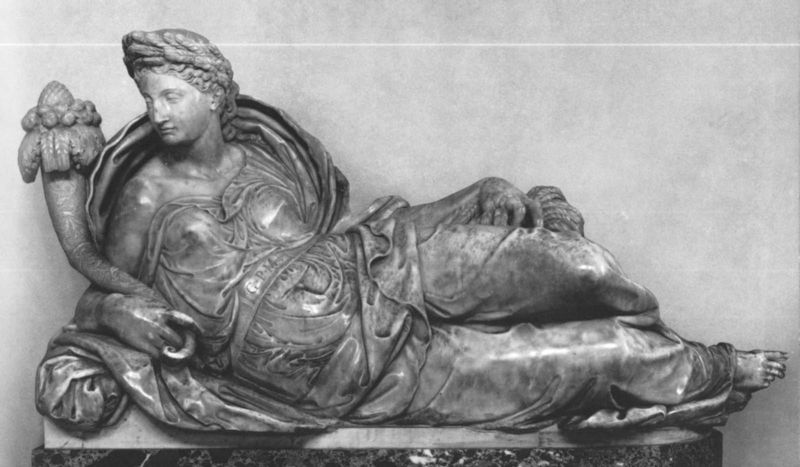
Titel: Abundantia vom Grabmal Papst Paul III.
Künstler: Guglielmo della Porta
Institution: Rom, Palazzo Farnese
Schlagwörter: baum, frau, kleid, marmor, haarschmuck, sockel, stein, füllhorn, gewand, haare, pose, decke, locken, schön, frucht, früchte, skulptur, statue, überfluss, zöpfe, getreide, korn, thron, büste, bronze, plastik, liegend, fotografie, liegende, schwarz weiß, kranz, lorbeerkranz, göttin, rüstung, rom, liege, griechisch, ähren, tunika, kopfschmuck, artemis, pathos, demeter, gpm, liegeskulptur